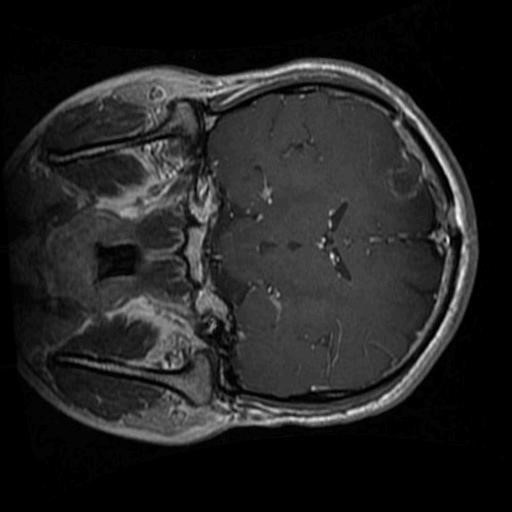
Label: brain_glioma